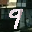
Label: 9